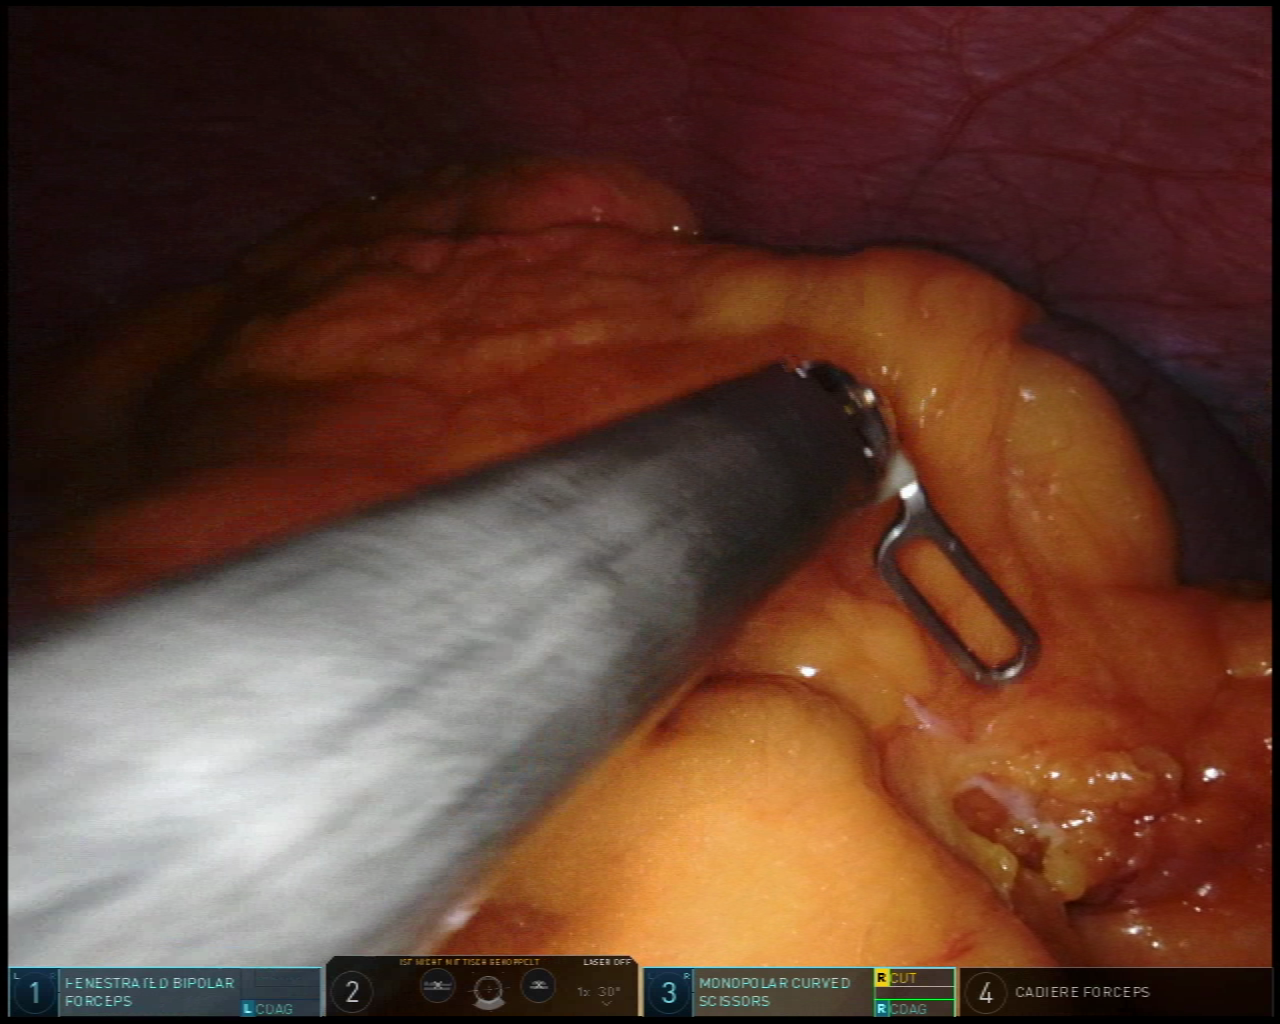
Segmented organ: spleen
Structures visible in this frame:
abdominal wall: yes
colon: no
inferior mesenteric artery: no
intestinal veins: no
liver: no
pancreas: no
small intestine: no
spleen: yes
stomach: no
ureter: no
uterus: no
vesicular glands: no